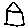
Label: house